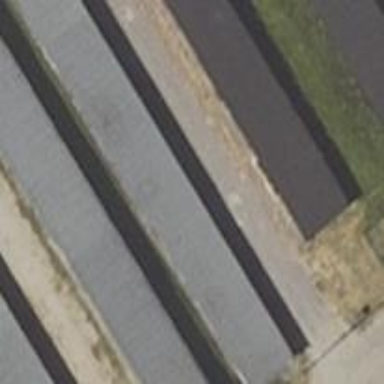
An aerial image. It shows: Group of garages.